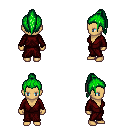
a pixel art fantasy rpg character, female body template, human, tanned skin, red robe, metal pants, green long topknot hairstyle, four views (front, back, left, right), 2x2 character sprite sheet, small pixel art, hard edges, no anti-aliasing